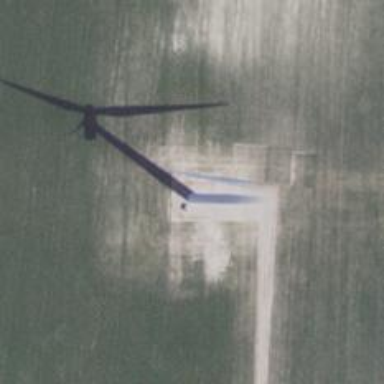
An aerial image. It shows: Wind generator powered by horizontal-axis wind turbine.